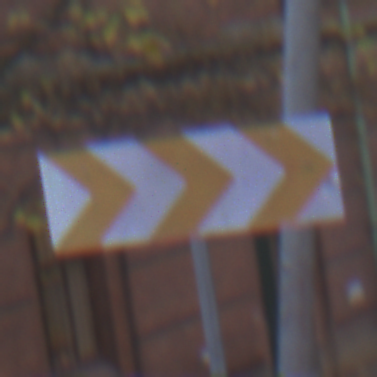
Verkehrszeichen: RichtungstafelnInKurvenGrossLinks
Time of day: SunriseSunset
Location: Outdoor (Urban)
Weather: Clear
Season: NotSpecified
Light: Natural